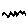
Label: zigzag